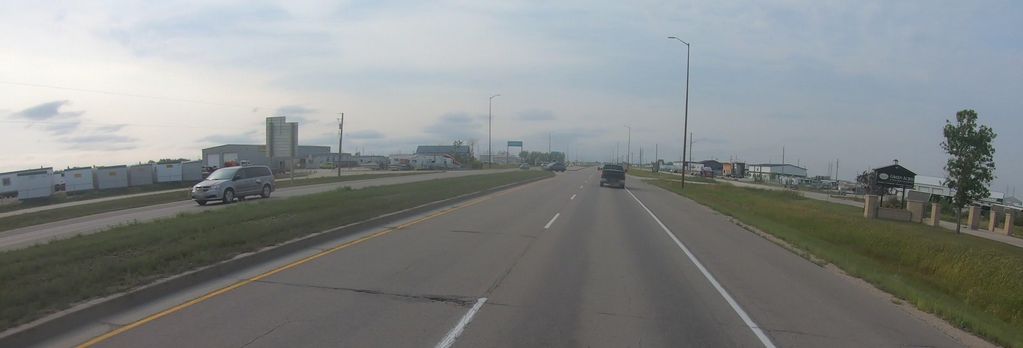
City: winnipeg